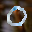
Label: 0